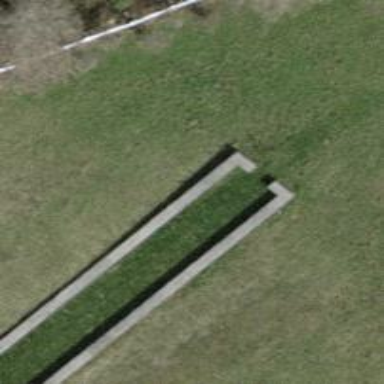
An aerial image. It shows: Wall barrier.